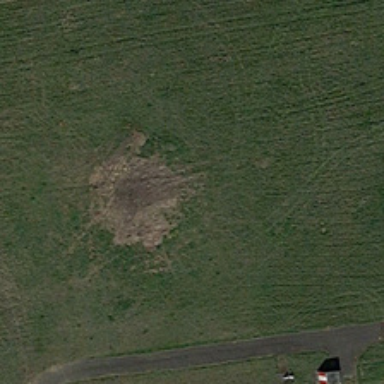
A small road is in a piece of green meadow .